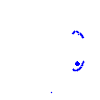
Particle: electron